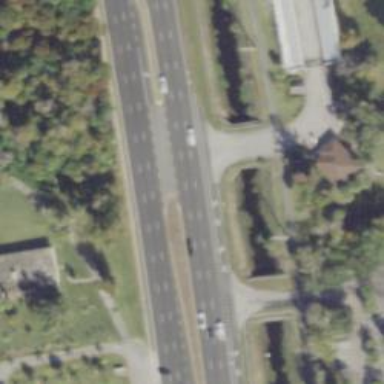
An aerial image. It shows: Primary link highway.